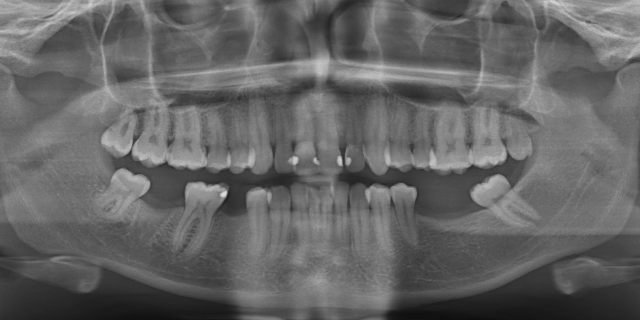
adult